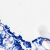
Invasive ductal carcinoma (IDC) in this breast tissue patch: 0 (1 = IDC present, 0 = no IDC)